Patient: sex F, age 80
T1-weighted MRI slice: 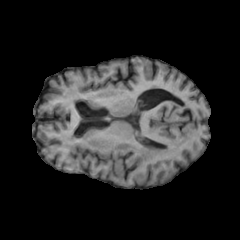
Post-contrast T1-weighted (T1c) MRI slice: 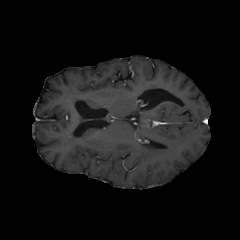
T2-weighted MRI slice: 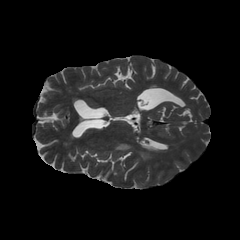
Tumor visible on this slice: yes
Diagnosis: Glioblastoma, IDH-wildtype
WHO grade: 4